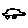
Label: car